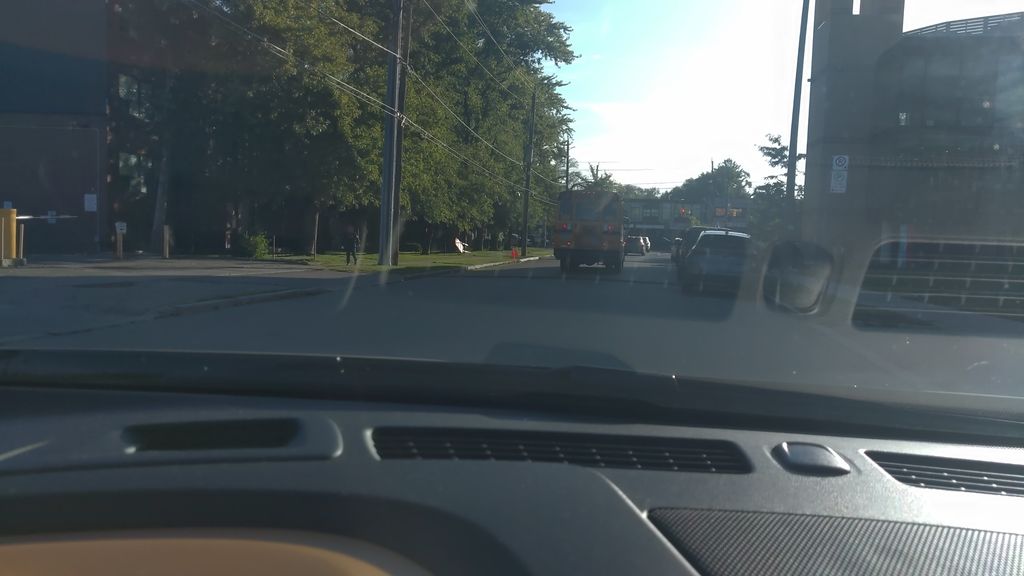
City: toronto